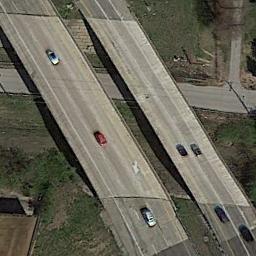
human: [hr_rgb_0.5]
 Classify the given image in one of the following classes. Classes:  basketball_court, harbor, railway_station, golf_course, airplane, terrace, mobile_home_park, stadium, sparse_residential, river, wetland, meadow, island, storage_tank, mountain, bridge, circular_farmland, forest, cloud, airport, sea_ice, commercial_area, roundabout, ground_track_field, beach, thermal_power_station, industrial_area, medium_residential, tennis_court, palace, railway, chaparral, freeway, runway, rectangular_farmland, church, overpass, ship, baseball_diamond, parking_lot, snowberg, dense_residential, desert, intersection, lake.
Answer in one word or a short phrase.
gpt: overpass